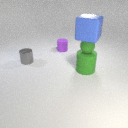
small purple rubber cylinder behind large green rubber cylinder